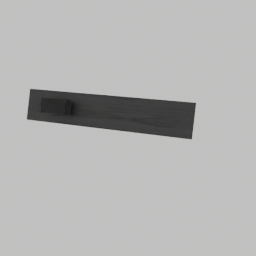
Label: furniture